Question: Can anyone please tell me what I need to do with the code below to display a trendline over my barchart. Thanks!
I am using the JqPlot plugin. Here's the code to date...
'''
<!DOCTYPE html PUBLIC "-//W3C//DTD XHTML 1.0 Transitional//EN" "http://www.w3.org/TR/xhtml1/DTD/xhtml1-transitional.dtd">
<html xmlns="http://www.w3.org/1999/xhtml">
<head>
<script language="javascript" type="text/javascript" src="excanvas.min.js"></script>
<script language="javascript" type="text/javascript" src="jquery-1.3.2.min.js"></script>
<script language="javascript" type="text/javascript" src="jquery.jqplot.min.js"></script>
<script language="javascript" type="text/javascript" src="jqplot.categoryAxisRenderer.min.js"></script>
<script language="javascript" type="text/javascript" src="jqplot.barRenderer.min.js"></script>
<link rel="stylesheet" type="text/css" href="jquery.jqplot.css" />
<script type="text/javascript">
var planned = [70000,90000,120000,100000,];
var actual = [80000,80000,150000,120000];
var xAxis = ['Jan', 'Feb', 'Mar', 'Apr'];
$(function() {
$.jqplot('chartDiv', [planned, actual], BarChart());
});
function BarChart()
{
var optionsObj = {
title: 'Departmental Savings',
axes: {
xaxis: {
renderer: $.jqplot.CategoryAxisRenderer,
ticks: xAxis,
},
yaxis: {
tickOptions: { showMark: false, formatString: "%d" },
},
},
grid: {
borderColor: "#fff",
background: "#FFF",
drawGridlines: false,
shadow: false
},
series: [
{label:'Planned'},
{label: 'Actual'}
],
legend: {
show: true,
location: 'sw',
xoffset: -70,
yoffset: -22,
},
seriesDefaults:{
shadow: false,
renderer:$.jqplot.BarRenderer,
rendererOptions:{
barPadding: 0,
barMargin: 10,
barWidth: 25,
}
},
};
return optionsObj;
}
</script>
</head>
<body>
<div>
<div id="chartDiv" />
</div>
</div>
</body>
</html>
'''
As you can see I have a bit of work still to do! The top image is where I am currently, The bottom one is what it will hopefully look like when i'm done!
The fluff around the edges is simple CSS stuff!

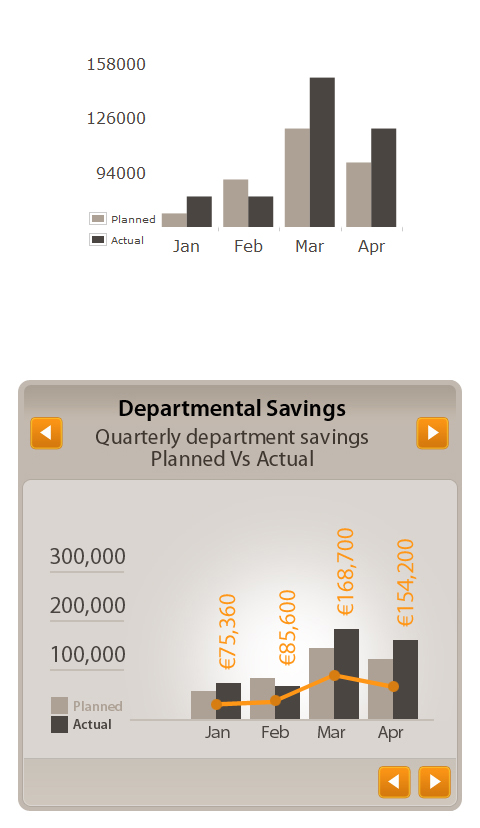
Answer: Here's an example where the "trend-line" is the mean of the planned and actual, plotted as a line over the bar graph:

All I did was add a third series with the trend data. In the series options I set the "renderer" to bar for the two bar series, leaving the third to be the default line. Fiddle <URL>.
'''
var planned = [70000,90000,120000,100000,];
var actual = [80000,80000,150000,120000];
var trend = [75000, 85000, 140000, 110000];
var xAxis = ['Jan', 'Feb', 'Mar', 'Apr'];
$(function() {
$.jqplot('chart1', [planned, actual, trend], BarChart());
});
function BarChart()
{
var optionsObj = {
title: 'Departmental Savings',
axes: {
xaxis: {
renderer: $.jqplot.CategoryAxisRenderer,
ticks: xAxis,
},
yaxis: {
tickOptions: { showMark: false, formatString: "%d" },
},
},
grid: {
borderColor: "#fff",
background: "#FFF",
drawGridlines: false,
shadow: false
},
series: [
{label:'Planned',renderer:$.jqplot.BarRenderer},
{label: 'Actual',renderer:$.jqplot.BarRenderer},
{label: 'Mean of Planned and Actual'}
],
legend: {
show: true,
location: 'nw'
},
seriesDefaults:{
shadow: false,
rendererOptions:{
barPadding: 0,
barMargin: 10,
barWidth: 25,
}
},
};
return optionsObj;
}
'''